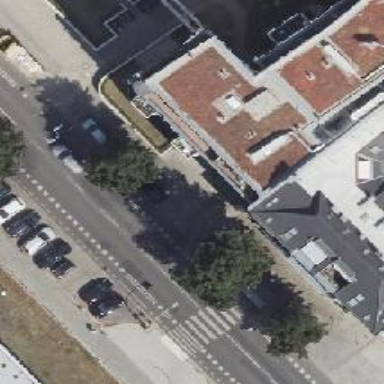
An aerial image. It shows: Parking entrance.